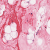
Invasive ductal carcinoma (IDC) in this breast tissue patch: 0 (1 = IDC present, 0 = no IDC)